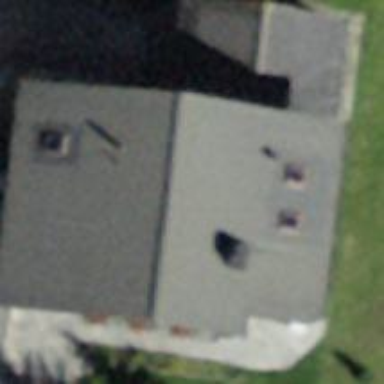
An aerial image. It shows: Building with tile roof.